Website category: auto
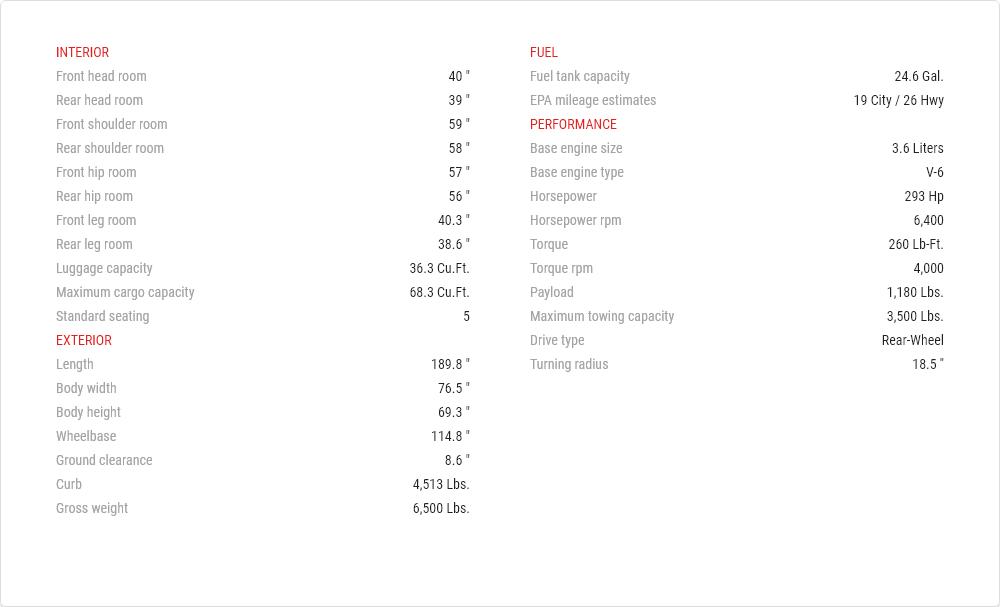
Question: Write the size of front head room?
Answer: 40 "

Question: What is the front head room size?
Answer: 40 "

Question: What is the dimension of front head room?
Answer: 40 "

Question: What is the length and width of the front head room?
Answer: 40 "

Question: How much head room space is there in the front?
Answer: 40 "

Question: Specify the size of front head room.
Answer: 40 "

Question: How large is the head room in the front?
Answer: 40 "

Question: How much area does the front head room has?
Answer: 40 "

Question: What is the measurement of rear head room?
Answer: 39 "

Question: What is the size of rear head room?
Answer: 39 "

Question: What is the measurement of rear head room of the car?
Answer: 39 "

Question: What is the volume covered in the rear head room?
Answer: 39 "

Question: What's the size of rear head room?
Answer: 39 "

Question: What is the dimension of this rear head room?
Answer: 39 "

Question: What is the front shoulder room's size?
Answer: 59 "

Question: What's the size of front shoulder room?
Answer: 59 "

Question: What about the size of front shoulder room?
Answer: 59 "

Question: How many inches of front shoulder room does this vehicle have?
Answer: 59 "

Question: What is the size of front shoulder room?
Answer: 59 "

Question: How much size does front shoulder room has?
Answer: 59 "

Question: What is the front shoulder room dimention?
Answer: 59 "

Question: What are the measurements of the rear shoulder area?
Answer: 58 "

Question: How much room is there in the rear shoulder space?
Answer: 58 "

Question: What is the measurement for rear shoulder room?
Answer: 58 "

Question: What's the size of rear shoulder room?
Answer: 58 "

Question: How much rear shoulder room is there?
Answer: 58 "

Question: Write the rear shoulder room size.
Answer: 58 "

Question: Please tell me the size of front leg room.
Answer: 40.3 "

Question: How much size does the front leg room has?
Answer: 40.3 "

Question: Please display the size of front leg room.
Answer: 40.3 "

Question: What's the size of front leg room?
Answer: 40.3 "

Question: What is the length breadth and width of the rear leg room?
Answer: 38.6 "

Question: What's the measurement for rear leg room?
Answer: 38.6 "

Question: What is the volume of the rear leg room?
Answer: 38.6 "

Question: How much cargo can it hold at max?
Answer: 36.3 cu.ft.

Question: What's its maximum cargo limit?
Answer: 36.3 cu.ft.

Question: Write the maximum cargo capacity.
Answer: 36.3 cu.ft.

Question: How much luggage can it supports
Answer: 36.3 cu.ft.

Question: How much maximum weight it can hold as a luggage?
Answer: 36.3 cu.ft.

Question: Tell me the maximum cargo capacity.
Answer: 36.3 cu.ft.

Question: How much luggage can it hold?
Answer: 36.3 cu.ft.

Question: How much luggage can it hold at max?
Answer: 36.3 cu.ft.

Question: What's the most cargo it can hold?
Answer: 36.3 cu.ft.

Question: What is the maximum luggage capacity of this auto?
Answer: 36.3 cu.ft.

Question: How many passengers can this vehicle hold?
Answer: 5

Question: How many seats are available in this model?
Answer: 5

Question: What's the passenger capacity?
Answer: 5

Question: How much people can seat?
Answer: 5

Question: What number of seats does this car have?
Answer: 5

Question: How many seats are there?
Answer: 5

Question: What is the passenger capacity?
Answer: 5

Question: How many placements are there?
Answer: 5

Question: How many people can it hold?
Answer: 5

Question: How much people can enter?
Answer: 5

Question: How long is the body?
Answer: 189.8 "

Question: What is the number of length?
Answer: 189.8 "

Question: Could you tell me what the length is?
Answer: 189.8 "

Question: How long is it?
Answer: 189.8 "

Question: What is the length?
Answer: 189.8 "

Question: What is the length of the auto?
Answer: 189.8 "

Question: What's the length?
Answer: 189.8 "

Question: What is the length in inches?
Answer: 189.8 "

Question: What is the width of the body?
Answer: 76.5 "

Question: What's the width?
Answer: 76.5 "